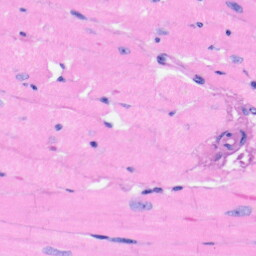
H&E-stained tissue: Heart